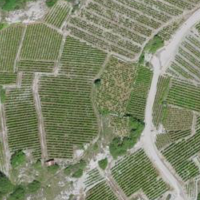
EUNIS habitat code: 40
Species observed at this site:
Neottia nidus-avis
Vitis vinifera